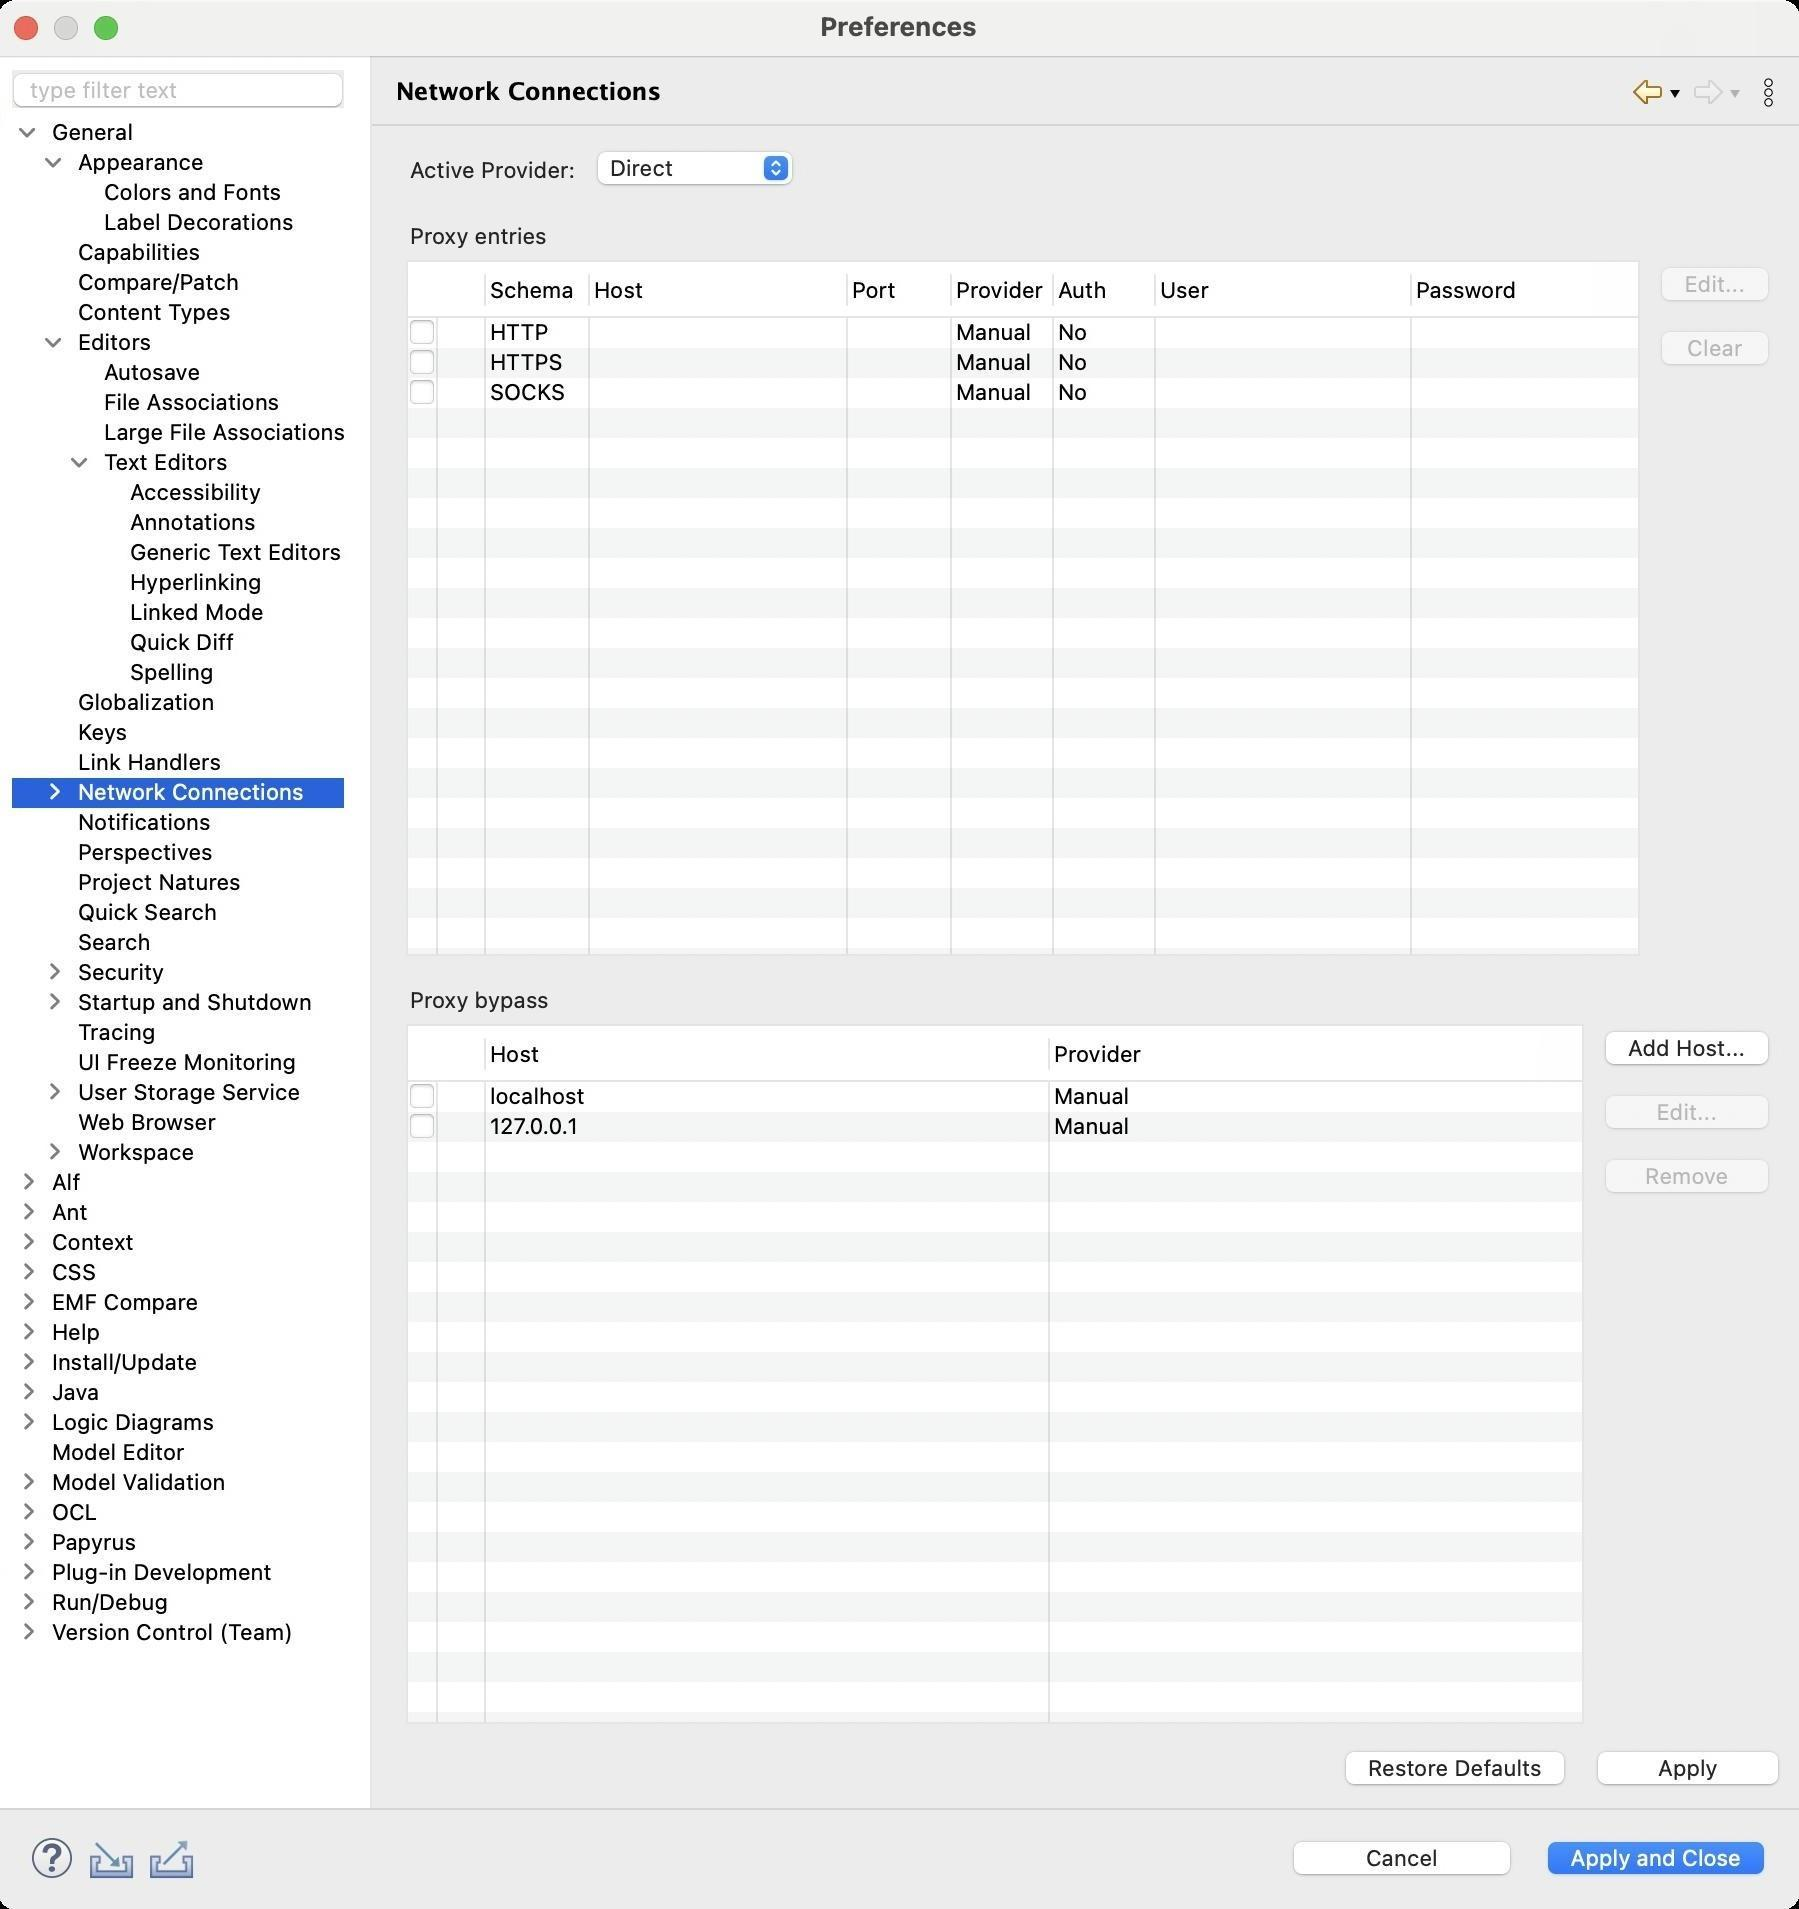
Accessibility tree:
{"name": "Preferences", "role": "AXWindow", "description": null, "role_description": "standard window", "value": null, "position": "480.00;95.00", "size": "901;955", "children": [{"name": "Apply_and_Close", "role": "AXButton", "description": null, "role_description": "button", "value": null, "position": "769.00;917.00", "size": "120;27", "children": []}, {"name": "Cancel", "role": "AXButton", "description": null, "role_description": "button", "value": null, "position": "642.00;917.00", "size": "120;27", "children": []}, {"name": null, "role": "AXToolbar", "description": null, "role_description": "toolbar", "value": null, "position": "12.00;915.00", "size": "90;30", "children": [{"name": "Help", "role": "AXCheckBox", "description": null, "role_description": "checkbox", "value": 0, "position": "12.00;915.00", "size": "30;30", "children": []}, {"name": "Import", "role": "AXButton", "description": null, "role_description": "button", "value": null, "position": "42.00;915.00", "size": "30;30", "children": []}, {"name": "Export", "role": "AXButton", "description": null, "role_description": "button", "value": null, "position": "72.00;915.00", "size": "30;30", "children": []}]}, {"name": null, "role": "AXScrollArea", "description": null, "role_description": "scroll area", "value": null, "position": "199.00;69.00", "size": "697;830", "children": [{"name": "Apply", "role": "AXButton", "description": null, "role_description": "button", "value": null, "position": "794.00;872.00", "size": "102;27", "children": []}, {"name": "Restore_Defaults", "role": "AXButton", "description": null, "role_description": "button", "value": null, "position": "668.00;872.00", "size": "121;27", "children": []}, {"name": "Remove", "role": "AXButton", "description": null, "role_description": "button", "value": null, "position": "798.00;576.00", "size": "93;27", "children": []}, {"name": "Edit...", "role": "AXButton", "description": null, "role_description": "button", "value": null, "position": "798.00;544.00", "size": "93;27", "children": []}, {"name": "Add_Host...", "role": "AXButton", "description": null, "role_description": "button", "value": null, "position": "798.00;512.00", "size": "93;27", "children": []}, {"name": null, "role": "AXScrollArea", "description": null, "role_description": "scroll area", "value": null, "position": "204.00;512.00", "size": "589;350", "children": [{"name": null, "role": "AXTable", "description": null, "role_description": "table", "value": null, "position": "205.00;541.00", "size": "602;320", "children": [{"name": null, "role": "AXRow", "description": null, "role_description": "table row", "value": null, "position": "205.00;541.00", "size": "602;15", "children": [{"name": "", "role": "AXCheckBox", "description": null, "role_description": "checkbox", "value": 0, "position": "205.00;541.00", "size": "14;14", "children": []}, {"name": null, "role": "AXStaticText", "description": null, "role_description": "text", "value": "", "position": "220.00;541.00", "size": "23;14", "children": []}, {"name": null, "role": "AXStaticText", "description": null, "role_description": "text", "value": "localhost", "position": "244.00;541.00", "size": "281;14", "children": []}, {"name": null, "role": "AXStaticText", "description": null, "role_description": "text", "value": "Manual", "position": "526.00;541.00", "size": "280;14", "children": []}]}, {"name": null, "role": "AXRow", "description": null, "role_description": "table row", "value": null, "position": "205.00;556.00", "size": "602;15", "children": [{"name": "", "role": "AXCheckBox", "description": null, "role_description": "checkbox", "value": 0, "position": "205.00;556.00", "size": "14;14", "children": []}, {"name": null, "role": "AXStaticText", "description": null, "role_description": "text", "value": "", "position": "220.00;556.00", "size": "23;14", "children": []}, {"name": null, "role": "AXStaticText", "description": null, "role_description": "text", "value": "127.0.0.1", "position": "244.00;556.00", "size": "281;14", "children": []}, {"name": null, "role": "AXStaticText", "description": null, "role_description": "text", "value": "Manual", "position": "526.00;556.00", "size": "280;14", "children": []}]}, {"name": null, "role": "AXColumn", "description": null, "role_description": "column", "value": null, "position": "205.00;541.00", "size": "15;320", "children": []}, {"name": null, "role": "AXColumn", "description": null, "role_description": "column", "value": null, "position": "220.00;541.00", "size": "24;320", "children": []}, {"name": null, "role": "AXColumn", "description": null, "role_description": "column", "value": null, "position": "244.00;541.00", "size": "282;320", "children": []}, {"name": null, "role": "AXColumn", "description": null, "role_description": "column", "value": null, "position": "526.00;541.00", "size": "281;320", "children": []}, {"name": null, "role": "AXGroup", "description": null, "role_description": "group", "value": null, "position": "205.00;513.00", "size": "602;28", "children": [{"name": "", "role": "AXButton", "description": null, "role_description": "sort button", "value": null, "position": "205.00;513.00", "size": "0;28", "children": []}, {"name": "", "role": "AXButton", "description": null, "role_description": "sort button", "value": null, "position": "205.00;513.00", "size": "39;28", "children": []}, {"name": "Host", "role": "AXButton", "description": null, "role_description": "sort button", "value": null, "position": "244.00;513.00", "size": "282;28", "children": []}, {"name": "Provider", "role": "AXButton", "description": null, "role_description": "sort button", "value": null, "position": "526.00;513.00", "size": "281;28", "children": []}]}]}, {"name": null, "role": "AXScrollBar", "description": null, "role_description": "scroll bar", "value": 0.0, "position": "205.00;845.00", "size": "587;16", "children": [{"name": null, "role": "AXValueIndicator", "description": null, "role_description": "value indicator", "value": 0.0, "position": "206.00;849.00", "size": "570;12", "children": []}, {"name": null, "role": "AXButton", "description": null, "role_description": "increment arrow button", "value": null, "position": "205.00;845.00", "size": "0;0", "children": []}, {"name": null, "role": "AXButton", "description": null, "role_description": "decrement arrow button", "value": null, "position": "205.00;845.00", "size": "0;0", "children": []}, {"name": null, "role": "AXButton", "description": null, "role_description": "increment page button", "value": null, "position": "776.50;849.00", "size": "16;12", "children": []}, {"name": null, "role": "AXButton", "description": null, "role_description": "decrement page button", "value": null, "position": "205.00;849.00", "size": "1;12", "children": []}]}]}, {"name": null, "role": "AXStaticText", "description": null, "role_description": "text", "value": "Proxy bypass", "position": "204.00;493.00", "size": "74;14", "children": []}, {"name": "Clear", "role": "AXButton", "description": null, "role_description": "button", "value": null, "position": "826.00;162.00", "size": "65;27", "children": []}, {"name": "Edit...", "role": "AXButton", "description": null, "role_description": "button", "value": null, "position": "826.00;130.00", "size": "65;27", "children": []}, {"name": null, "role": "AXScrollArea", "description": null, "role_description": "scroll area", "value": null, "position": "204.00;130.00", "size": "617;348", "children": [{"name": null, "role": "AXTable", "description": null, "role_description": "table", "value": null, "position": "205.00;159.00", "size": "630;318", "children": [{"name": null, "role": "AXRow", "description": null, "role_description": "table row", "value": null, "position": "205.00;159.00", "size": "630;15", "children": [{"name": "", "role": "AXCheckBox", "description": null, "role_description": "checkbox", "value": 0, "position": "205.00;159.00", "size": "14;14", "children": []}, {"name": null, "role": "AXStaticText", "description": null, "role_description": "text", "value": "", "position": "220.00;159.00", "size": "23;14", "children": []}, {"name": null, "role": "AXStaticText", "description": null, "role_description": "text", "value": "HTTP", "position": "244.00;159.00", "size": "51;14", "children": []}, {"name": null, "role": "AXStaticText", "description": null, "role_description": "text", "value": "", "position": "296.00;159.00", "size": "128;14", "children": []}, {"name": null, "role": "AXStaticText", "description": null, "role_description": "text", "value": "", "position": "425.00;159.00", "size": "51;14", "children": []}, {"name": null, "role": "AXStaticText", "description": null, "role_description": "text", "value": "Manual", "position": "477.00;159.00", "size": "50;14", "children": []}, {"name": null, "role": "AXStaticText", "description": null, "role_description": "text", "value": "No", "position": "528.00;159.00", "size": "50;14", "children": []}, {"name": null, "role": "AXStaticText", "description": null, "role_description": "text", "value": "", "position": "579.00;159.00", "size": "127;14", "children": []}, {"name": null, "role": "AXStaticText", "description": null, "role_description": "text", "value": "", "position": "707.00;159.00", "size": "127;14", "children": []}]}, {"name": null, "role": "AXRow", "description": null, "role_description": "table row", "value": null, "position": "205.00;174.00", "size": "630;15", "children": [{"name": "", "role": "AXCheckBox", "description": null, "role_description": "checkbox", "value": 0, "position": "205.00;174.00", "size": "14;14", "children": []}, {"name": null, "role": "AXStaticText", "description": null, "role_description": "text", "value": "", "position": "220.00;174.00", "size": "23;14", "children": []}, {"name": null, "role": "AXStaticText", "description": null, "role_description": "text", "value": "HTTPS", "position": "244.00;174.00", "size": "51;14", "children": []}, {"name": null, "role": "AXStaticText", "description": null, "role_description": "text", "value": "", "position": "296.00;174.00", "size": "128;14", "children": []}, {"name": null, "role": "AXStaticText", "description": null, "role_description": "text", "value": "", "position": "425.00;174.00", "size": "51;14", "children": []}, {"name": null, "role": "AXStaticText", "description": null, "role_description": "text", "value": "Manual", "position": "477.00;174.00", "size": "50;14", "children": []}, {"name": null, "role": "AXStaticText", "description": null, "role_description": "text", "value": "No", "position": "528.00;174.00", "size": "50;14", "children": []}, {"name": null, "role": "AXStaticText", "description": null, "role_description": "text", "value": "", "position": "579.00;174.00", "size": "127;14", "children": []}, {"name": null, "role": "AXStaticText", "description": null, "role_description": "text", "value": "", "position": "707.00;174.00", "size": "127;14", "children": []}]}, {"name": null, "role": "AXRow", "description": null, "role_description": "table row", "value": null, "position": "205.00;189.00", "size": "630;15", "children": [{"name": "", "role": "AXCheckBox", "description": null, "role_description": "checkbox", "value": 0, "position": "205.00;189.00", "size": "14;14", "children": []}, {"name": null, "role": "AXStaticText", "description": null, "role_description": "text", "value": "", "position": "220.00;189.00", "size": "23;14", "children": []}, {"name": null, "role": "AXStaticText", "description": null, "role_description": "text", "value": "SOCKS", "position": "244.00;189.00", "size": "51;14", "children": []}, {"name": null, "role": "AXStaticText", "description": null, "role_description": "text", "value": "", "position": "296.00;189.00", "size": "128;14", "children": []}, {"name": null, "role": "AXStaticText", "description": null, "role_description": "text", "value": "", "position": "425.00;189.00", "size": "51;14", "children": []}, {"name": null, "role": "AXStaticText", "description": null, "role_description": "text", "value": "Manual", "position": "477.00;189.00", "size": "50;14", "children": []}, {"name": null, "role": "AXStaticText", "description": null, "role_description": "text", "value": "No", "position": "528.00;189.00", "size": "50;14", "children": []}, {"name": null, "role": "AXStaticText", "description": null, "role_description": "text", "value": "", "position": "579.00;189.00", "size": "127;14", "children": []}, {"name": null, "role": "AXStaticText", "description": null, "role_description": "text", "value": "", "position": "707.00;189.00", "size": "127;14", "children": []}]}, {"name": null, "role": "AXColumn", "description": null, "role_description": "column", "value": null, "position": "205.00;159.00", "size": "15;318", "children": []}, {"name": null, "role": "AXColumn", "description": null, "role_description": "column", "value": null, "position": "220.00;159.00", "size": "24;318", "children": []}, {"name": null, "role": "AXColumn", "description": null, "role_description": "column", "value": null, "position": "244.00;159.00", "size": "52;318", "children": []}, {"name": null, "role": "AXColumn", "description": null, "role_description": "column", "value": null, "position": "296.00;159.00", "size": "129;318", "children": []}, {"name": null, "role": "AXColumn", "description": null, "role_description": "column", "value": null, "position": "425.00;159.00", "size": "52;318", "children": []}, {"name": null, "role": "AXColumn", "description": null, "role_description": "column", "value": null, "position": "477.00;159.00", "size": "51;318", "children": []}, {"name": null, "role": "AXColumn", "description": null, "role_description": "column", "value": null, "position": "528.00;159.00", "size": "51;318", "children": []}, {"name": null, "role": "AXColumn", "description": null, "role_description": "column", "value": null, "position": "579.00;159.00", "size": "128;318", "children": []}, {"name": null, "role": "AXColumn", "description": null, "role_description": "column", "value": null, "position": "707.00;159.00", "size": "128;318", "children": []}, {"name": null, "role": "AXGroup", "description": null, "role_description": "group", "value": null, "position": "205.00;131.00", "size": "630;28", "children": [{"name": "", "role": "AXButton", "description": null, "role_description": "sort button", "value": null, "position": "205.00;131.00", "size": "0;28", "children": []}, {"name": "", "role": "AXButton", "description": null, "role_description": "sort button", "value": null, "position": "205.00;131.00", "size": "39;28", "children": []}, {"name": "Schema", "role": "AXButton", "description": null, "role_description": "sort button", "value": null, "position": "244.00;131.00", "size": "52;28", "children": []}, {"name": "Host", "role": "AXButton", "description": null, "role_description": "sort button", "value": null, "position": "296.00;131.00", "size": "129;28", "children": []}, {"name": "Port", "role": "AXButton", "description": null, "role_description": "sort button", "value": null, "position": "425.00;131.00", "size": "52;28", "children": []}, {"name": "Provider", "role": "AXButton", "description": null, "role_description": "sort button", "value": null, "position": "477.00;131.00", "size": "51;28", "children": []}, {"name": "Auth", "role": "AXButton", "description": null, "role_description": "sort button", "value": null, "position": "528.00;131.00", "size": "51;28", "children": []}, {"name": "User", "role": "AXButton", "description": null, "role_description": "sort button", "value": null, "position": "579.00;131.00", "size": "128;28", "children": []}, {"name": "Password", "role": "AXButton", "description": null, "role_description": "sort button", "value": null, "position": "707.00;131.00", "size": "128;28", "children": []}]}]}, {"name": null, "role": "AXScrollBar", "description": null, "role_description": "scroll bar", "value": 0.0, "position": "205.00;461.00", "size": "615;16", "children": [{"name": null, "role": "AXValueIndicator", "description": null, "role_description": "value indicator", "value": 0.0, "position": "206.00;465.00", "size": "598;12", "children": []}, {"name": null, "role": "AXButton", "description": null, "role_description": "increment arrow button", "value": null, "position": "205.00;461.00", "size": "0;0", "children": []}, {"name": null, "role": "AXButton", "description": null, "role_description": "decrement arrow button", "value": null, "position": "205.00;461.00", "size": "0;0", "children": []}, {"name": null, "role": "AXButton", "description": null, "role_description": "increment page button", "value": null, "position": "804.50;465.00", "size": "16;12", "children": []}, {"name": null, "role": "AXButton", "description": null, "role_description": "decrement page button", "value": null, "position": "205.00;465.00", "size": "1;12", "children": []}]}]}, {"name": null, "role": "AXStaticText", "description": null, "role_description": "text", "value": "Proxy entries", "position": "204.00;111.00", "size": "73;14", "children": []}, {"name": null, "role": "AXPopUpButton", "description": null, "role_description": "pop up button", "value": "Direct", "position": "296.00;74.00", "size": "105;22", "children": []}, {"name": null, "role": "AXStaticText", "description": null, "role_description": "text", "value": "Active Provider:", "position": "204.00;78.00", "size": "87;14", "children": []}]}, {"name": null, "role": "AXToolbar", "description": "", "role_description": "toolbar", "value": null, "position": "814.00;35.00", "size": "82;22", "children": [{"name": "Back_to_Link_Handlers", "role": "AXMenuButton", "description": null, "role_description": "menu button", "value": null, "position": "814.00;35.00", "size": "22;22", "children": []}, {"name": "Forward", "role": "AXMenuButton", "description": null, "role_description": "menu button", "value": null, "position": "844.00;35.00", "size": "22;22", "children": []}, {"name": "Additional_Dialog_Actions", "role": "AXButton", "description": null, "role_description": "button", "value": null, "position": "874.00;35.00", "size": "22;22", "children": []}]}, {"name": null, "role": "AXStaticText", "description": "", "role_description": "text", "value": "Network Connections", "position": "196.00;35.00", "size": "611;21", "children": []}, {"name": null, "role": "AXSplitter", "description": null, "role_description": "splitter", "value": 180, "position": "180.00;28.00", "size": "5;876", "children": []}, {"name": null, "role": "AXScrollArea", "description": null, "role_description": "scroll area", "value": null, "position": "7.00;59.00", "size": "166;845", "children": [{"name": null, "role": "AXOutline", "description": null, "role_description": "outline", "value": null, "position": "7.00;59.00", "size": "167;845", "children": [{"name": null, "role": "AXRow", "description": null, "role_description": "outline row", "value": null, "position": "7.00;59.00", "size": "167;15", "children": [{"name": null, "role": "AXGroup", "description": null, "role_description": "group", "value": null, "position": "7.00;59.00", "size": "167;15", "children": [{"name": null, "role": "AXDisclosureTriangle", "description": null, "role_description": "disclosure triangle", "value": 1, "position": "9.00;59.00", "size": "12;14", "children": []}, {"name": null, "role": "AXStaticText", "description": null, "role_description": "text", "value": "General", "position": "25.00;59.00", "size": "148;14", "children": []}]}]}, {"name": null, "role": "AXRow", "description": null, "role_description": "outline row", "value": null, "position": "7.00;74.00", "size": "167;15", "children": [{"name": null, "role": "AXGroup", "description": null, "role_description": "group", "value": null, "position": "7.00;74.00", "size": "167;15", "children": [{"name": null, "role": "AXDisclosureTriangle", "description": null, "role_description": "disclosure triangle", "value": 1, "position": "22.00;74.00", "size": "12;14", "children": []}, {"name": null, "role": "AXStaticText", "description": null, "role_description": "text", "value": "Appearance", "position": "38.00;74.00", "size": "135;14", "children": []}]}]}, {"name": null, "role": "AXRow", "description": null, "role_description": "outline row", "value": null, "position": "7.00;89.00", "size": "167;15", "children": [{"name": null, "role": "AXStaticText", "description": null, "role_description": "text", "value": "Colors and Fonts", "position": "51.00;89.00", "size": "122;14", "children": []}]}, {"name": null, "role": "AXRow", "description": null, "role_description": "outline row", "value": null, "position": "7.00;104.00", "size": "167;15", "children": [{"name": null, "role": "AXStaticText", "description": null, "role_description": "text", "value": "Label Decorations", "position": "51.00;104.00", "size": "122;14", "children": []}]}, {"name": null, "role": "AXRow", "description": null, "role_description": "outline row", "value": null, "position": "7.00;119.00", "size": "167;15", "children": [{"name": null, "role": "AXStaticText", "description": null, "role_description": "text", "value": "Capabilities", "position": "38.00;119.00", "size": "135;14", "children": []}]}, {"name": null, "role": "AXRow", "description": null, "role_description": "outline row", "value": null, "position": "7.00;134.00", "size": "167;15", "children": [{"name": null, "role": "AXStaticText", "description": null, "role_description": "text", "value": "Compare/Patch", "position": "38.00;134.00", "size": "135;14", "children": []}]}, {"name": null, "role": "AXRow", "description": null, "role_description": "outline row", "value": null, "position": "7.00;149.00", "size": "167;15", "children": [{"name": null, "role": "AXStaticText", "description": null, "role_description": "text", "value": "Content Types", "position": "38.00;149.00", "size": "135;14", "children": []}]}, {"name": null, "role": "AXRow", "description": null, "role_description": "outline row", "value": null, "position": "7.00;164.00", "size": "167;15", "children": [{"name": null, "role": "AXGroup", "description": null, "role_description": "group", "value": null, "position": "7.00;164.00", "size": "167;15", "children": [{"name": null, "role": "AXDisclosureTriangle", "description": null, "role_description": "disclosure triangle", "value": 1, "position": "22.00;164.00", "size": "12;14", "children": []}, {"name": null, "role": "AXStaticText", "description": null, "role_description": "text", "value": "Editors", "position": "38.00;164.00", "size": "135;14", "children": []}]}]}, {"name": null, "role": "AXRow", "description": null, "role_description": "outline row", "value": null, "position": "7.00;179.00", "size": "167;15", "children": [{"name": null, "role": "AXStaticText", "description": null, "role_description": "text", "value": "Autosave", "position": "51.00;179.00", "size": "122;14", "children": []}]}, {"name": null, "role": "AXRow", "description": null, "role_description": "outline row", "value": null, "position": "7.00;194.00", "size": "167;15", "children": [{"name": null, "role": "AXStaticText", "description": null, "role_description": "text", "value": "File Associations", "position": "51.00;194.00", "size": "122;14", "children": []}]}, {"name": null, "role": "AXRow", "description": null, "role_description": "outline row", "value": null, "position": "7.00;209.00", "size": "167;15", "children": [{"name": null, "role": "AXStaticText", "description": null, "role_description": "text", "value": "Large File Associations", "position": "51.00;209.00", "size": "122;14", "children": []}]}, {"name": null, "role": "AXRow", "description": null, "role_description": "outline row", "value": null, "position": "7.00;224.00", "size": "167;15", "children": [{"name": null, "role": "AXGroup", "description": null, "role_description": "group", "value": null, "position": "7.00;224.00", "size": "167;15", "children": [{"name": null, "role": "AXDisclosureTriangle", "description": null, "role_description": "disclosure triangle", "value": 1, "position": "35.00;224.00", "size": "12;14", "children": []}, {"name": null, "role": "AXStaticText", "description": null, "role_description": "text", "value": "Text Editors", "position": "51.00;224.00", "size": "122;14", "children": []}]}]}, {"name": null, "role": "AXRow", "description": null, "role_description": "outline row", "value": null, "position": "7.00;239.00", "size": "167;15", "children": [{"name": null, "role": "AXStaticText", "description": null, "role_description": "text", "value": "Accessibility", "position": "64.00;239.00", "size": "109;14", "children": []}]}, {"name": null, "role": "AXRow", "description": null, "role_description": "outline row", "value": null, "position": "7.00;254.00", "size": "167;15", "children": [{"name": null, "role": "AXStaticText", "description": null, "role_description": "text", "value": "Annotations", "position": "64.00;254.00", "size": "109;14", "children": []}]}, {"name": null, "role": "AXRow", "description": null, "role_description": "outline row", "value": null, "position": "7.00;269.00", "size": "167;15", "children": [{"name": null, "role": "AXStaticText", "description": null, "role_description": "text", "value": "Generic Text Editors", "position": "64.00;269.00", "size": "109;14", "children": []}]}, {"name": null, "role": "AXRow", "description": null, "role_description": "outline row", "value": null, "position": "7.00;284.00", "size": "167;15", "children": [{"name": null, "role": "AXStaticText", "description": null, "role_description": "text", "value": "Hyperlinking", "position": "64.00;284.00", "size": "109;14", "children": []}]}, {"name": null, "role": "AXRow", "description": null, "role_description": "outline row", "value": null, "position": "7.00;299.00", "size": "167;15", "children": [{"name": null, "role": "AXStaticText", "description": null, "role_description": "text", "value": "Linked Mode", "position": "64.00;299.00", "size": "109;14", "children": []}]}, {"name": null, "role": "AXRow", "description": null, "role_description": "outline row", "value": null, "position": "7.00;314.00", "size": "167;15", "children": [{"name": null, "role": "AXStaticText", "description": null, "role_description": "text", "value": "Quick Diff", "position": "64.00;314.00", "size": "109;14", "children": []}]}, {"name": null, "role": "AXRow", "description": null, "role_description": "outline row", "value": null, "position": "7.00;329.00", "size": "167;15", "children": [{"name": null, "role": "AXStaticText", "description": null, "role_description": "text", "value": "Spelling", "position": "64.00;329.00", "size": "109;14", "children": []}]}, {"name": null, "role": "AXRow", "description": null, "role_description": "outline row", "value": null, "position": "7.00;344.00", "size": "167;15", "children": [{"name": null, "role": "AXStaticText", "description": null, "role_description": "text", "value": "Globalization", "position": "38.00;344.00", "size": "135;14", "children": []}]}, {"name": null, "role": "AXRow", "description": null, "role_description": "outline row", "value": null, "position": "7.00;359.00", "size": "167;15", "children": [{"name": null, "role": "AXStaticText", "description": null, "role_description": "text", "value": "Keys", "position": "38.00;359.00", "size": "135;14", "children": []}]}, {"name": null, "role": "AXRow", "description": null, "role_description": "outline row", "value": null, "position": "7.00;374.00", "size": "167;15", "children": [{"name": null, "role": "AXStaticText", "description": null, "role_description": "text", "value": "Link Handlers", "position": "38.00;374.00", "size": "135;14", "children": []}]}, {"name": null, "role": "AXRow", "description": null, "role_description": "outline row", "value": null, "position": "7.00;389.00", "size": "167;15", "children": [{"name": null, "role": "AXGroup", "description": null, "role_description": "group", "value": null, "position": "7.00;389.00", "size": "167;15", "children": [{"name": null, "role": "AXDisclosureTriangle", "description": null, "role_description": "disclosure triangle", "value": 0, "position": "22.00;389.00", "size": "12;14", "children": []}, {"name": null, "role": "AXStaticText", "description": null, "role_description": "text", "value": "Network Connections", "position": "38.00;389.00", "size": "135;14", "children": []}]}]}, {"name": null, "role": "AXRow", "description": null, "role_description": "outline row", "value": null, "position": "7.00;404.00", "size": "167;15", "children": [{"name": null, "role": "AXStaticText", "description": null, "role_description": "text", "value": "Notifications", "position": "38.00;404.00", "size": "135;14", "children": []}]}, {"name": null, "role": "AXRow", "description": null, "role_description": "outline row", "value": null, "position": "7.00;419.00", "size": "167;15", "children": [{"name": null, "role": "AXStaticText", "description": null, "role_description": "text", "value": "Perspectives", "position": "38.00;419.00", "size": "135;14", "children": []}]}, {"name": null, "role": "AXRow", "description": null, "role_description": "outline row", "value": null, "position": "7.00;434.00", "size": "167;15", "children": [{"name": null, "role": "AXStaticText", "description": null, "role_description": "text", "value": "Project Natures", "position": "38.00;434.00", "size": "135;14", "children": []}]}, {"name": null, "role": "AXRow", "description": null, "role_description": "outline row", "value": null, "position": "7.00;449.00", "size": "167;15", "children": [{"name": null, "role": "AXStaticText", "description": null, "role_description": "text", "value": "Quick Search", "position": "38.00;449.00", "size": "135;14", "children": []}]}, {"name": null, "role": "AXRow", "description": null, "role_description": "outline row", "value": null, "position": "7.00;464.00", "size": "167;15", "children": [{"name": null, "role": "AXStaticText", "description": null, "role_description": "text", "value": "Search", "position": "38.00;464.00", "size": "135;14", "children": []}]}, {"name": null, "role": "AXRow", "description": null, "role_description": "outline row", "value": null, "position": "7.00;479.00", "size": "167;15", "children": [{"name": null, "role": "AXGroup", "description": null, "role_description": "group", "value": null, "position": "7.00;479.00", "size": "167;15", "children": [{"name": null, "role": "AXDisclosureTriangle", "description": null, "role_description": "disclosure triangle", "value": 0, "position": "22.00;479.00", "size": "12;14", "children": []}, {"name": null, "role": "AXStaticText", "description": null, "role_description": "text", "value": "Security", "position": "38.00;479.00", "size": "135;14", "children": []}]}]}, {"name": null, "role": "AXRow", "description": null, "role_description": "outline row", "value": null, "position": "7.00;494.00", "size": "167;15", "children": [{"name": null, "role": "AXGroup", "description": null, "role_description": "group", "value": null, "position": "7.00;494.00", "size": "167;15", "children": [{"name": null, "role": "AXDisclosureTriangle", "description": null, "role_description": "disclosure triangle", "value": 0, "position": "22.00;494.00", "size": "12;14", "children": []}, {"name": null, "role": "AXStaticText", "description": null, "role_description": "text", "value": "Startup and Shutdown", "position": "38.00;494.00", "size": "135;14", "children": []}]}]}, {"name": null, "role": "AXRow", "description": null, "role_description": "outline row", "value": null, "position": "7.00;509.00", "size": "167;15", "children": [{"name": null, "role": "AXStaticText", "description": null, "role_description": "text", "value": "Tracing", "position": "38.00;509.00", "size": "135;14", "children": []}]}, {"name": null, "role": "AXRow", "description": null, "role_description": "outline row", "value": null, "position": "7.00;524.00", "size": "167;15", "children": [{"name": null, "role": "AXStaticText", "description": null, "role_description": "text", "value": "UI Freeze Monitoring", "position": "38.00;524.00", "size": "135;14", "children": []}]}, {"name": null, "role": "AXRow", "description": null, "role_description": "outline row", "value": null, "position": "7.00;539.00", "size": "167;15", "children": [{"name": null, "role": "AXGroup", "description": null, "role_description": "group", "value": null, "position": "7.00;539.00", "size": "167;15", "children": [{"name": null, "role": "AXDisclosureTriangle", "description": null, "role_description": "disclosure triangle", "value": 0, "position": "22.00;539.00", "size": "12;14", "children": []}, {"name": null, "role": "AXStaticText", "description": null, "role_description": "text", "value": "User Storage Service", "position": "38.00;539.00", "size": "135;14", "children": []}]}]}, {"name": null, "role": "AXRow", "description": null, "role_description": "outline row", "value": null, "position": "7.00;554.00", "size": "167;15", "children": [{"name": null, "role": "AXStaticText", "description": null, "role_description": "text", "value": "Web Browser", "position": "38.00;554.00", "size": "135;14", "children": []}]}, {"name": null, "role": "AXRow", "description": null, "role_description": "outline row", "value": null, "position": "7.00;569.00", "size": "167;15", "children": [{"name": null, "role": "AXGroup", "description": null, "role_description": "group", "value": null, "position": "7.00;569.00", "size": "167;15", "children": [{"name": null, "role": "AXDisclosureTriangle", "description": null, "role_description": "disclosure triangle", "value": 0, "position": "22.00;569.00", "size": "12;14", "children": []}, {"name": null, "role": "AXStaticText", "description": null, "role_description": "text", "value": "Workspace", "position": "38.00;569.00", "size": "135;14", "children": []}]}]}, {"name": null, "role": "AXRow", "description": null, "role_description": "outline row", "value": null, "position": "7.00;584.00", "size": "167;15", "children": [{"name": null, "role": "AXGroup", "description": null, "role_description": "group", "value": null, "position": "7.00;584.00", "size": "167;15", "children": [{"name": null, "role": "AXDisclosureTriangle", "description": null, "role_description": "disclosure triangle", "value": 0, "position": "9.00;584.00", "size": "12;14", "children": []}, {"name": null, "role": "AXStaticText", "description": null, "role_description": "text", "value": "Alf", "position": "25.00;584.00", "size": "148;14", "children": []}]}]}, {"name": null, "role": "AXRow", "description": null, "role_description": "outline row", "value": null, "position": "7.00;599.00", "size": "167;15", "children": [{"name": null, "role": "AXGroup", "description": null, "role_description": "group", "value": null, "position": "7.00;599.00", "size": "167;15", "children": [{"name": null, "role": "AXDisclosureTriangle", "description": null, "role_description": "disclosure triangle", "value": 0, "position": "9.00;599.00", "size": "12;14", "children": []}, {"name": null, "role": "AXStaticText", "description": null, "role_description": "text", "value": "Ant", "position": "25.00;599.00", "size": "148;14", "children": []}]}]}, {"name": null, "role": "AXRow", "description": null, "role_description": "outline row", "value": null, "position": "7.00;614.00", "size": "167;15", "children": [{"name": null, "role": "AXGroup", "description": null, "role_description": "group", "value": null, "position": "7.00;614.00", "size": "167;15", "children": [{"name": null, "role": "AXDisclosureTriangle", "description": null, "role_description": "disclosure triangle", "value": 0, "position": "9.00;614.00", "size": "12;14", "children": []}, {"name": null, "role": "AXStaticText", "description": null, "role_description": "text", "value": "Context", "position": "25.00;614.00", "size": "148;14", "children": []}]}]}, {"name": null, "role": "AXRow", "description": null, "role_description": "outline row", "value": null, "position": "7.00;629.00", "size": "167;15", "children": [{"name": null, "role": "AXGroup", "description": null, "role_description": "group", "value": null, "position": "7.00;629.00", "size": "167;15", "children": [{"name": null, "role": "AXDisclosureTriangle", "description": null, "role_description": "disclosure triangle", "value": 0, "position": "9.00;629.00", "size": "12;14", "children": []}, {"name": null, "role": "AXStaticText", "description": null, "role_description": "text", "value": "CSS", "position": "25.00;629.00", "size": "148;14", "children": []}]}]}, {"name": null, "role": "AXRow", "description": null, "role_description": "outline row", "value": null, "position": "7.00;644.00", "size": "167;15", "children": [{"name": null, "role": "AXGroup", "description": null, "role_description": "group", "value": null, "position": "7.00;644.00", "size": "167;15", "children": [{"name": null, "role": "AXDisclosureTriangle", "description": null, "role_description": "disclosure triangle", "value": 0, "position": "9.00;644.00", "size": "12;14", "children": []}, {"name": null, "role": "AXStaticText", "description": null, "role_description": "text", "value": "EMF Compare", "position": "25.00;644.00", "size": "148;14", "children": []}]}]}, {"name": null, "role": "AXRow", "description": null, "role_description": "outline row", "value": null, "position": "7.00;659.00", "size": "167;15", "children": [{"name": null, "role": "AXGroup", "description": null, "role_description": "group", "value": null, "position": "7.00;659.00", "size": "167;15", "children": [{"name": null, "role": "AXDisclosureTriangle", "description": null, "role_description": "disclosure triangle", "value": 0, "position": "9.00;659.00", "size": "12;14", "children": []}, {"name": null, "role": "AXStaticText", "description": null, "role_description": "text", "value": "Help", "position": "25.00;659.00", "size": "148;14", "children": []}]}]}, {"name": null, "role": "AXRow", "description": null, "role_description": "outline row", "value": null, "position": "7.00;674.00", "size": "167;15", "children": [{"name": null, "role": "AXGroup", "description": null, "role_description": "group", "value": null, "position": "7.00;674.00", "size": "167;15", "children": [{"name": null, "role": "AXDisclosureTriangle", "description": null, "role_description": "disclosure triangle", "value": 0, "position": "9.00;674.00", "size": "12;14", "children": []}, {"name": null, "role": "AXStaticText", "description": null, "role_description": "text", "value": "Install/Update", "position": "25.00;674.00", "size": "148;14", "children": []}]}]}, {"name": null, "role": "AXRow", "description": null, "role_description": "outline row", "value": null, "position": "7.00;689.00", "size": "167;15", "children": [{"name": null, "role": "AXGroup", "description": null, "role_description": "group", "value": null, "position": "7.00;689.00", "size": "167;15", "children": [{"name": null, "role": "AXDisclosureTriangle", "description": null, "role_description": "disclosure triangle", "value": 0, "position": "9.00;689.00", "size": "12;14", "children": []}, {"name": null, "role": "AXStaticText", "description": null, "role_description": "text", "value": "Java", "position": "25.00;689.00", "size": "148;14", "children": []}]}]}, {"name": null, "role": "AXRow", "description": null, "role_description": "outline row", "value": null, "position": "7.00;704.00", "size": "167;15", "children": [{"name": null, "role": "AXGroup", "description": null, "role_description": "group", "value": null, "position": "7.00;704.00", "size": "167;15", "children": [{"name": null, "role": "AXDisclosureTriangle", "description": null, "role_description": "disclosure triangle", "value": 0, "position": "9.00;704.00", "size": "12;14", "children": []}, {"name": null, "role": "AXStaticText", "description": null, "role_description": "text", "value": "Logic Diagrams", "position": "25.00;704.00", "size": "148;14", "children": []}]}]}, {"name": null, "role": "AXRow", "description": null, "role_description": "outline row", "value": null, "position": "7.00;719.00", "size": "167;15", "children": [{"name": null, "role": "AXStaticText", "description": null, "role_description": "text", "value": "Model Editor", "position": "25.00;719.00", "size": "148;14", "children": []}]}, {"name": null, "role": "AXRow", "description": null, "role_description": "outline row", "value": null, "position": "7.00;734.00", "size": "167;15", "children": [{"name": null, "role": "AXGroup", "description": null, "role_description": "group", "value": null, "position": "7.00;734.00", "size": "167;15", "children": [{"name": null, "role": "AXDisclosureTriangle", "description": null, "role_description": "disclosure triangle", "value": 0, "position": "9.00;734.00", "size": "12;14", "children": []}, {"name": null, "role": "AXStaticText", "description": null, "role_description": "text", "value": "Model Validation", "position": "25.00;734.00", "size": "148;14", "children": []}]}]}, {"name": null, "role": "AXRow", "description": null, "role_description": "outline row", "value": null, "position": "7.00;749.00", "size": "167;15", "children": [{"name": null, "role": "AXGroup", "description": null, "role_description": "group", "value": null, "position": "7.00;749.00", "size": "167;15", "children": [{"name": null, "role": "AXDisclosureTriangle", "description": null, "role_description": "disclosure triangle", "value": 0, "position": "9.00;749.00", "size": "12;14", "children": []}, {"name": null, "role": "AXStaticText", "description": null, "role_description": "text", "value": "OCL", "position": "25.00;749.00", "size": "148;14", "children": []}]}]}, {"name": null, "role": "AXRow", "description": null, "role_description": "outline row", "value": null, "position": "7.00;764.00", "size": "167;15", "children": [{"name": null, "role": "AXGroup", "description": null, "role_description": "group", "value": null, "position": "7.00;764.00", "size": "167;15", "children": [{"name": null, "role": "AXDisclosureTriangle", "description": null, "role_description": "disclosure triangle", "value": 0, "position": "9.00;764.00", "size": "12;14", "children": []}, {"name": null, "role": "AXStaticText", "description": null, "role_description": "text", "value": "Papyrus", "position": "25.00;764.00", "size": "148;14", "children": []}]}]}, {"name": null, "role": "AXRow", "description": null, "role_description": "outline row", "value": null, "position": "7.00;779.00", "size": "167;15", "children": [{"name": null, "role": "AXGroup", "description": null, "role_description": "group", "value": null, "position": "7.00;779.00", "size": "167;15", "children": [{"name": null, "role": "AXDisclosureTriangle", "description": null, "role_description": "disclosure triangle", "value": 0, "position": "9.00;779.00", "size": "12;14", "children": []}, {"name": null, "role": "AXStaticText", "description": null, "role_description": "text", "value": "Plug-in Development", "position": "25.00;779.00", "size": "148;14", "children": []}]}]}, {"name": null, "role": "AXRow", "description": null, "role_description": "outline row", "value": null, "position": "7.00;794.00", "size": "167;15", "children": [{"name": null, "role": "AXGroup", "description": null, "role_description": "group", "value": null, "position": "7.00;794.00", "size": "167;15", "children": [{"name": null, "role": "AXDisclosureTriangle", "description": null, "role_description": "disclosure triangle", "value": 0, "position": "9.00;794.00", "size": "12;14", "children": []}, {"name": null, "role": "AXStaticText", "description": null, "role_description": "text", "value": "Run/Debug", "position": "25.00;794.00", "size": "148;14", "children": []}]}]}, {"name": null, "role": "AXRow", "description": null, "role_description": "outline row", "value": null, "position": "7.00;809.00", "size": "167;15", "children": [{"name": null, "role": "AXGroup", "description": null, "role_description": "group", "value": null, "position": "7.00;809.00", "size": "167;15", "children": [{"name": null, "role": "AXDisclosureTriangle", "description": null, "role_description": "disclosure triangle", "value": 0, "position": "9.00;809.00", "size": "12;14", "children": []}, {"name": null, "role": "AXStaticText", "description": null, "role_description": "text", "value": "Version Control (Team)", "position": "25.00;809.00", "size": "148;14", "children": []}]}]}, {"name": null, "role": "AXColumn", "description": null, "role_description": "column", "value": null, "position": "7.00;59.00", "size": "167;845", "children": []}]}, {"name": null, "role": "AXScrollBar", "description": null, "role_description": "scroll bar", "value": 0.0, "position": "7.00;888.00", "size": "166;16", "children": [{"name": null, "role": "AXValueIndicator", "description": null, "role_description": "value indicator", "value": 0.0, "position": "8.00;892.00", "size": "163;12", "children": []}, {"name": null, "role": "AXButton", "description": null, "role_description": "increment arrow button", "value": null, "position": "7.00;888.00", "size": "0;0", "children": []}, {"name": null, "role": "AXButton", "description": null, "role_description": "decrement arrow button", "value": null, "position": "7.00;888.00", "size": "0;0", "children": []}, {"name": null, "role": "AXButton", "description": null, "role_description": "increment page button", "value": null, "position": "171.50;892.00", "size": "2;12", "children": []}, {"name": null, "role": "AXButton", "description": null, "role_description": "decrement page button", "value": null, "position": "7.00;892.00", "size": "1;12", "children": []}]}]}, {"name": "type_filter_text", "role": "AXTextField", "description": null, "role_description": "search text field", "value": "", "position": "7.00;35.00", "size": "166;19", "children": []}, {"name": null, "role": "AXButton", "description": null, "role_description": "close button", "value": null, "position": "7.00;6.00", "size": "14;16", "children": []}, {"name": null, "role": "AXButton", "description": null, "role_description": "zoom button", "value": null, "position": "47.00;6.00", "size": "14;16", "children": [{"name": null, "role": "AXGroup", "description": null, "role_description": "group", "value": null, "position": "47.00;6.00", "size": "14;16", "children": [{"name": null, "role": "AXGroup", "description": null, "role_description": "group", "value": null, "position": "47.00;6.00", "size": "14;16", "children": []}]}]}, {"name": null, "role": "AXButton", "description": null, "role_description": "minimize button", "value": null, "position": "27.00;6.00", "size": "14;16", "children": []}, {"name": null, "role": "AXStaticText", "description": null, "role_description": "text", "value": "Preferences", "position": "409.00;5.00", "size": "83;16", "children": []}]}